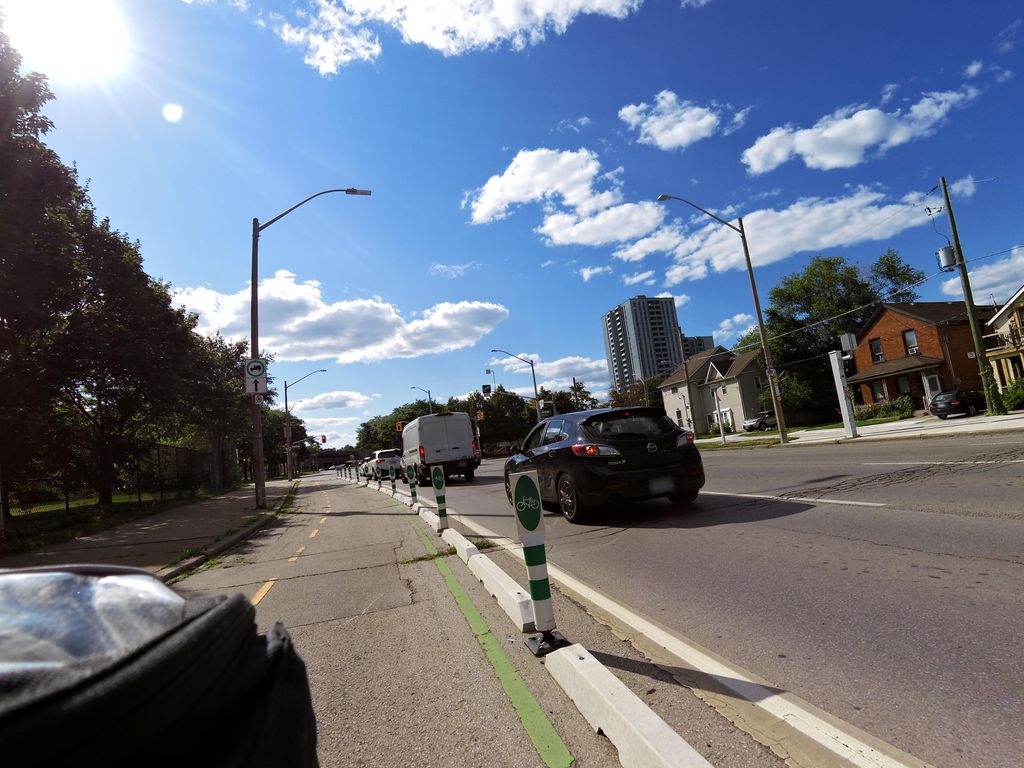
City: hamilton